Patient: sex M, age 81
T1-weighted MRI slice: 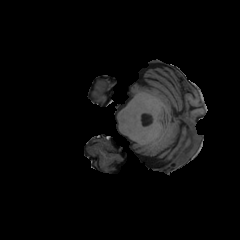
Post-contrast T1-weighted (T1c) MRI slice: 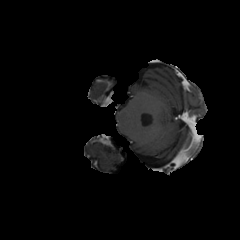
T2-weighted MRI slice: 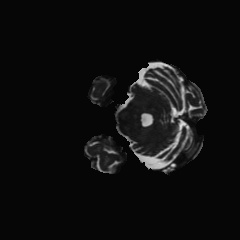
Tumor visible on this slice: no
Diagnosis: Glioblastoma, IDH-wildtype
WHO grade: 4